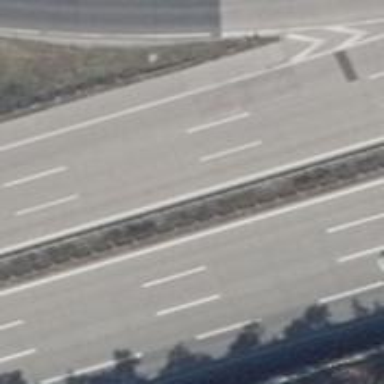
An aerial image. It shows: Motorway with concrete surface.